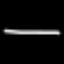
Label: line